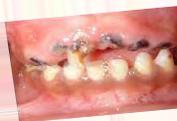
Condition: Caries